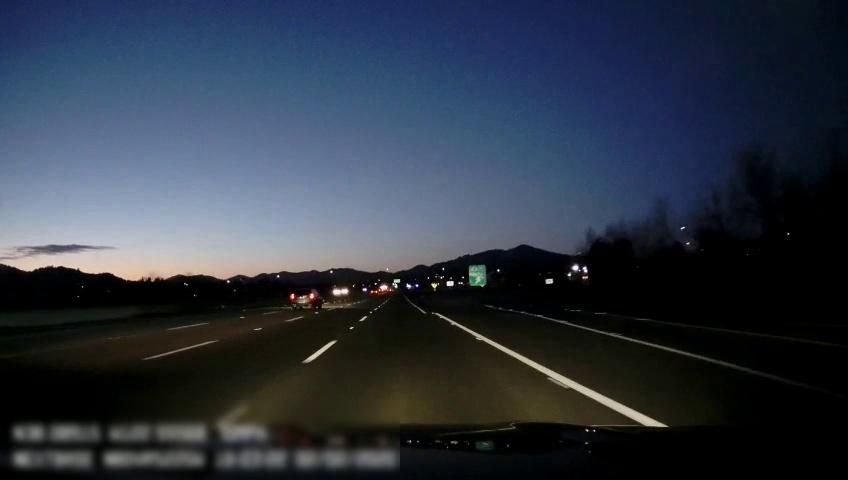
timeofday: Dusk/Dawn/Twilight
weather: Other
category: Drivable Space
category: Vehicles | SUV
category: Vehicles | SUV
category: Lanes | Alternate Lane
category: Lanes | Alternate Lane
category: Lanes | Alternate Lane
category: Lanes | Alternate Lane
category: Lanes | Alternate Lane
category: Lanes | Alternate Lane
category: Lanes | Alternate Lane
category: Traffic | Signs